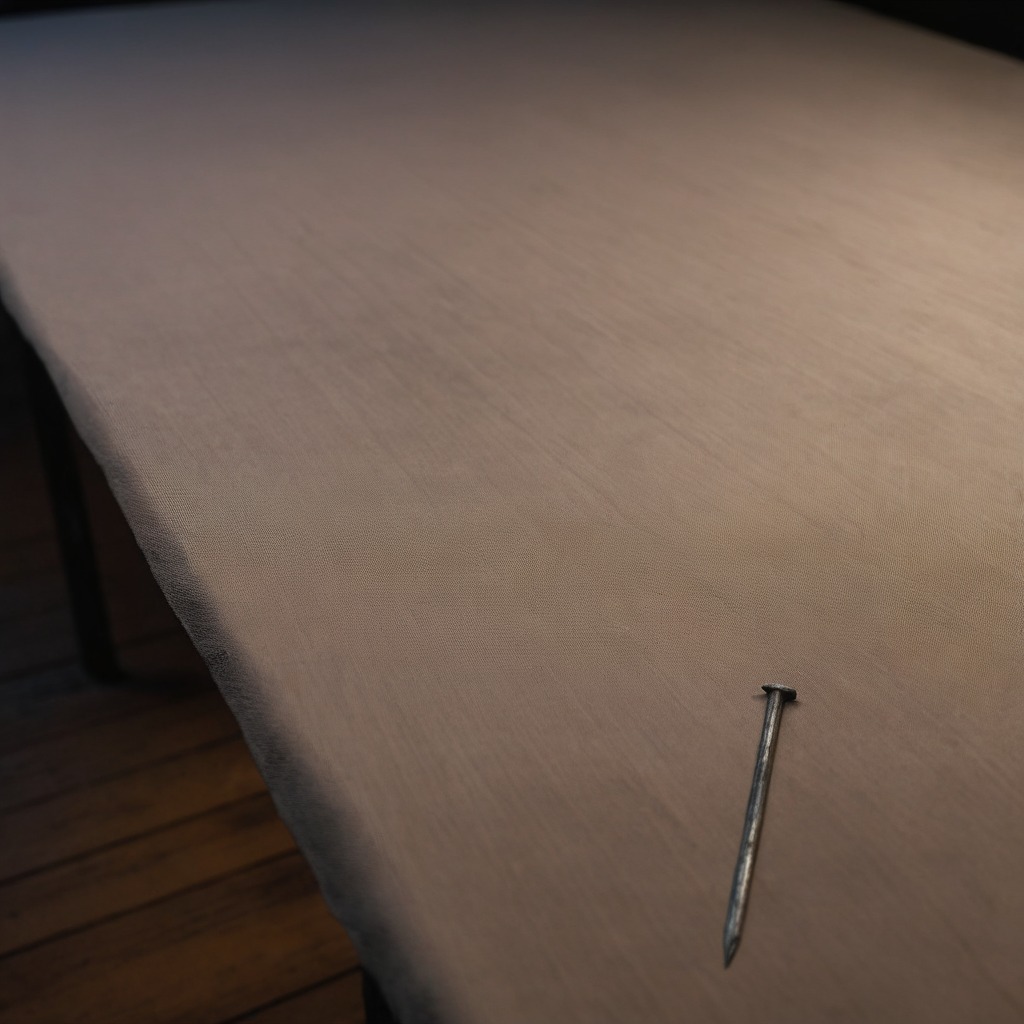
A nail is lying on a wooden table in a workshop.